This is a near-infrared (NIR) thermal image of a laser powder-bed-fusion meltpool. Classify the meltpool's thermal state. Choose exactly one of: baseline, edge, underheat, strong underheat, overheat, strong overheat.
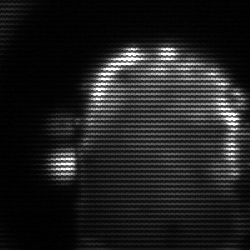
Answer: baseline